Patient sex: M
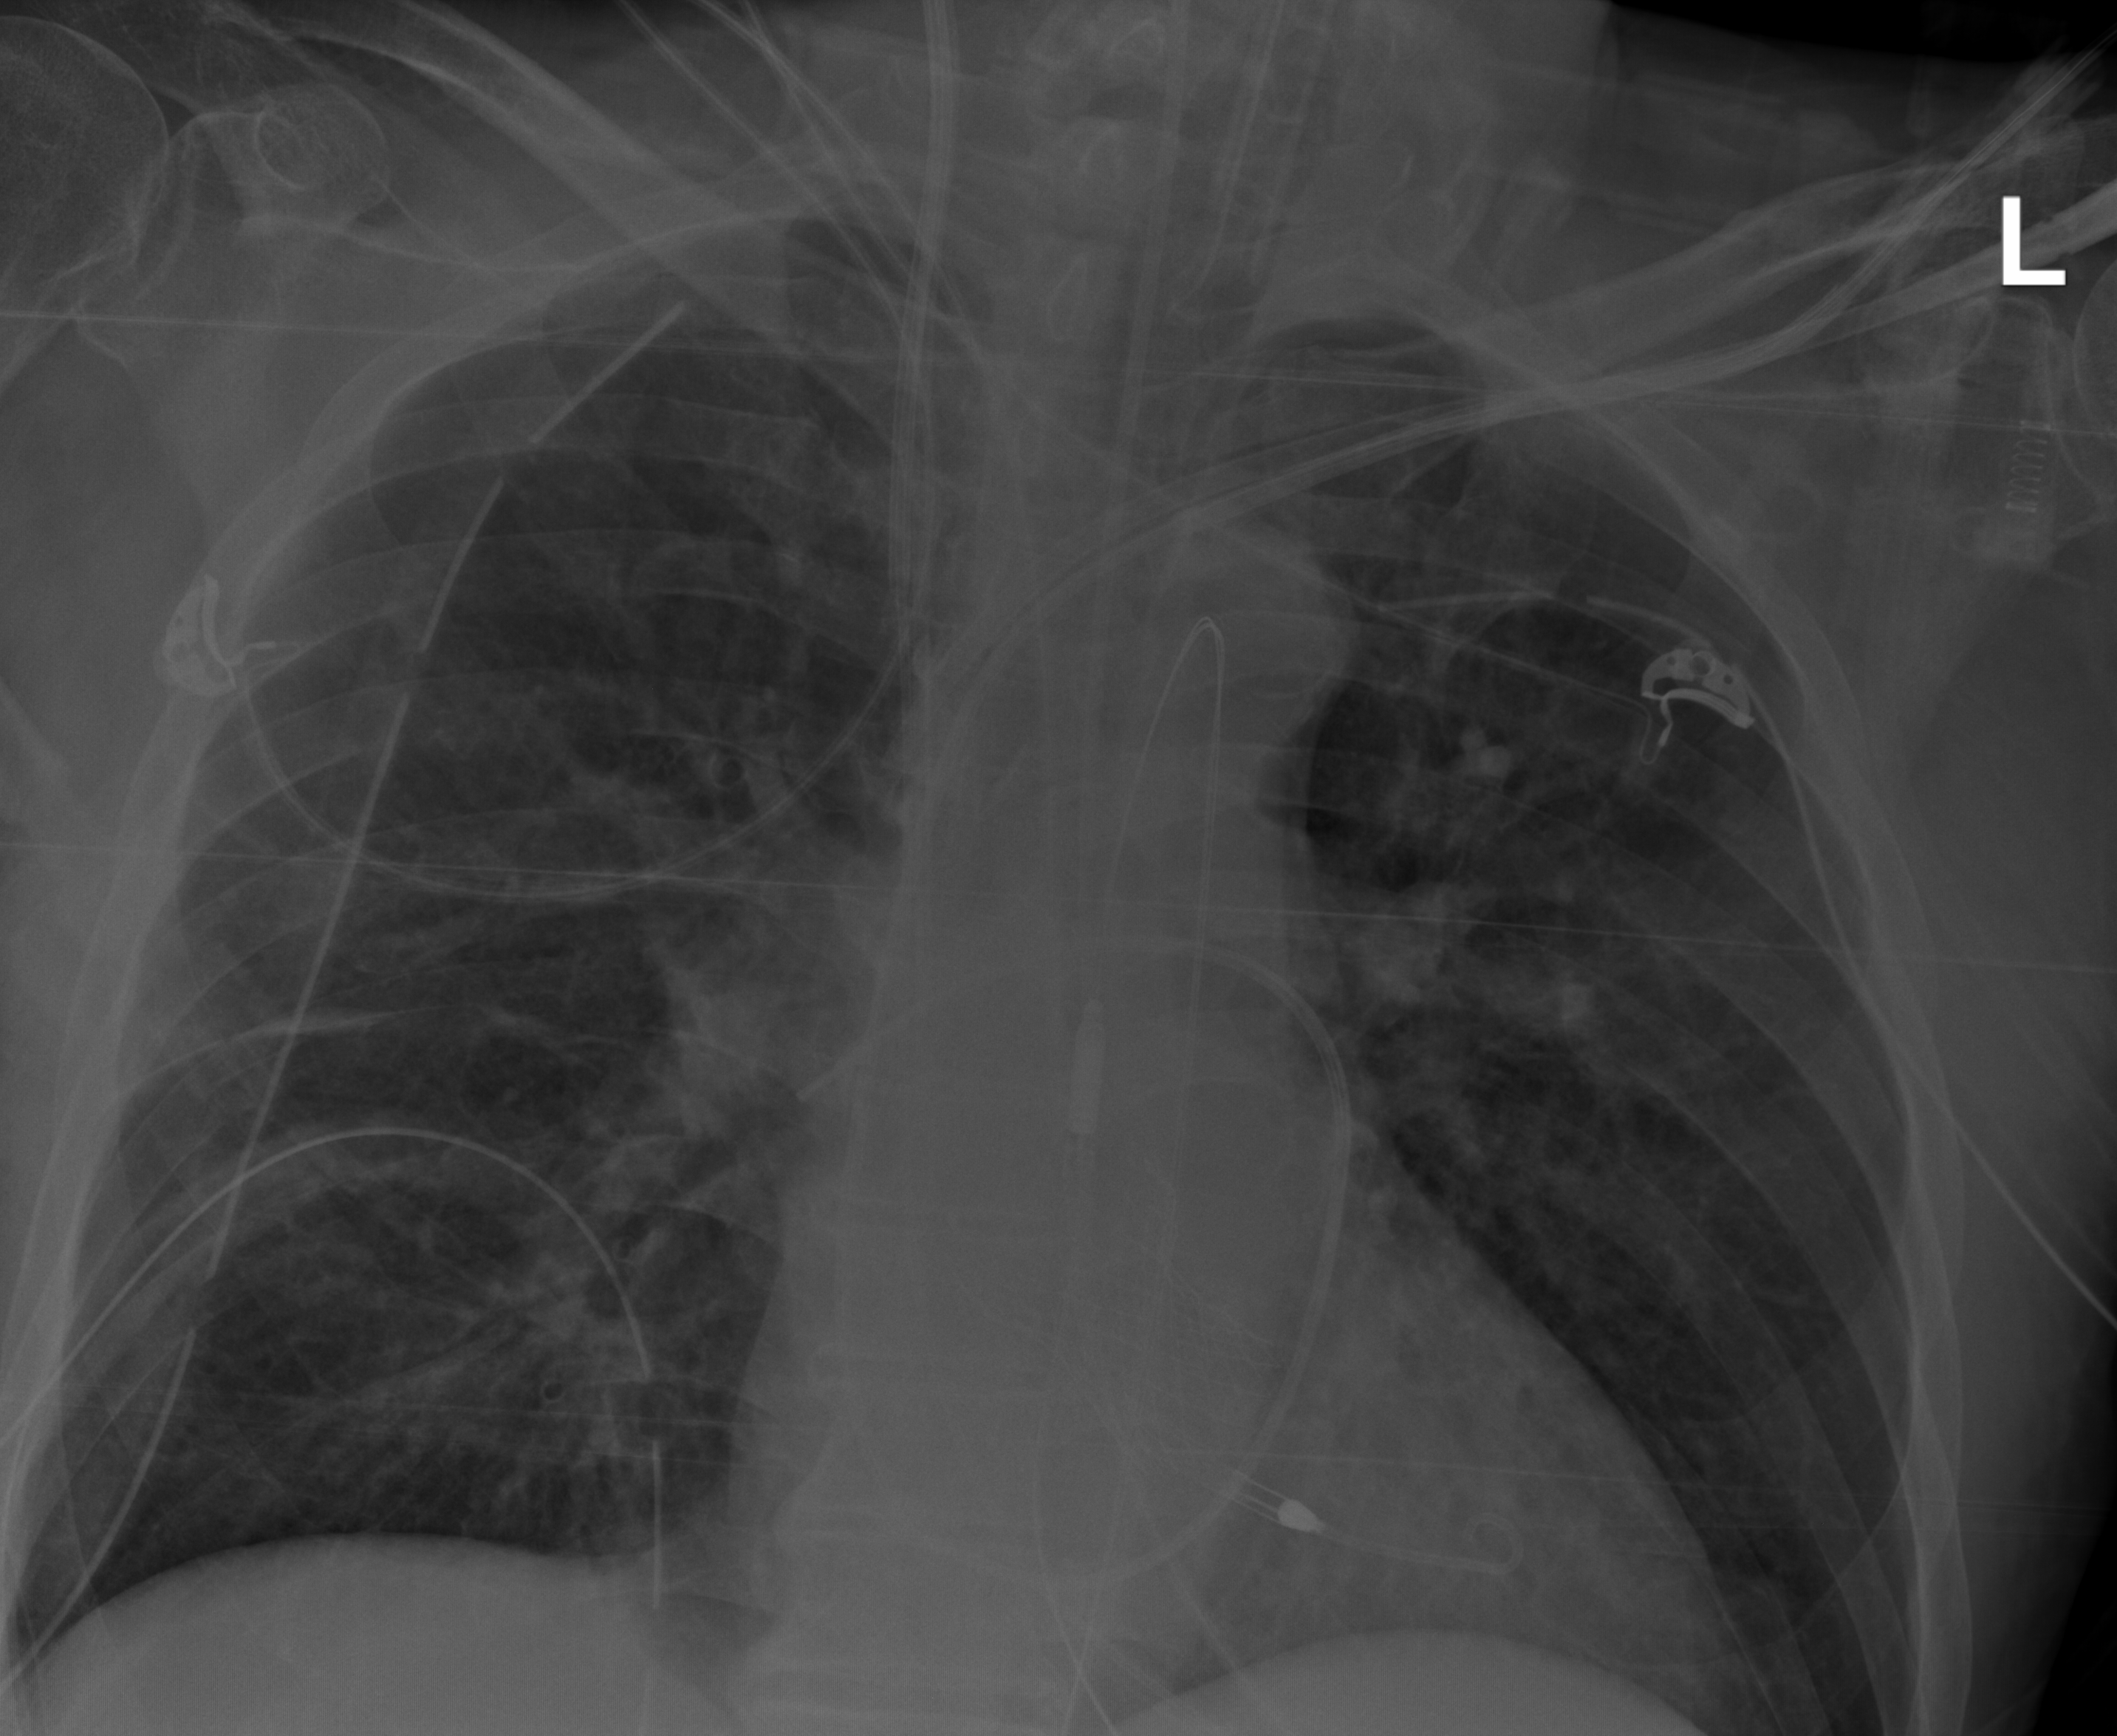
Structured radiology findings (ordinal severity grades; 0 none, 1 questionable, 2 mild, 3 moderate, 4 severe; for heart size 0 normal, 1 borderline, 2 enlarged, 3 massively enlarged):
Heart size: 0
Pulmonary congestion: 0
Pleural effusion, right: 1
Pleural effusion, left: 0
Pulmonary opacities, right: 2
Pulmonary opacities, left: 2
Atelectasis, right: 2
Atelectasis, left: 2